Question: I'm trying to use table-cell elements in a grid system that utilizes negative margins on rows to eliminate the left and right gutters on nested grid elements. This works fine on floated and inline-block elements, but elements with 'display: table', while respecting the negative left margin, ignore the negative right margin:

Strange, eh? A simple demonstration: <URL>
All browsers seem to have implemented this the same way, unfortunately. Any ideas?
P.S. Let's postpone the debate over table-* elements for layout until flex box is standardized.
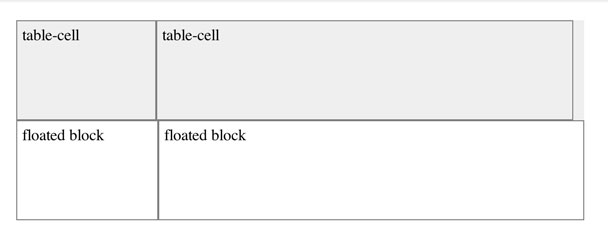
Answer: The table doesn't ignore the negative margin, but is only 100% in width and shifted 5px to the left. You would need a "100% + 2*5px" to fill the grey area entirely.
The row doesn't have a width, thus uses the entire width available.
If you would use
'''
.row {
margin: 0 -5px;
width: 100%;
}
'''
you would see that the widths are equal